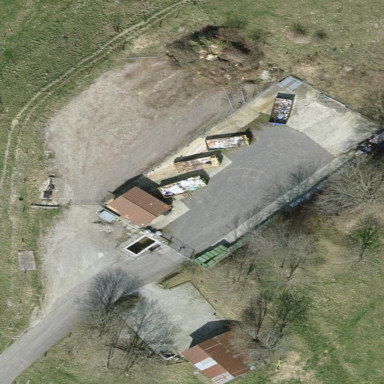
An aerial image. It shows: Recycling center for various types of waste.